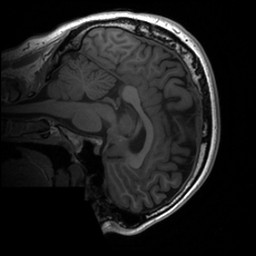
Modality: T1w
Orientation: sagittal
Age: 26
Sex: male
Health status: healthy